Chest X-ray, AP view. Patient: 55 years old, sex F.
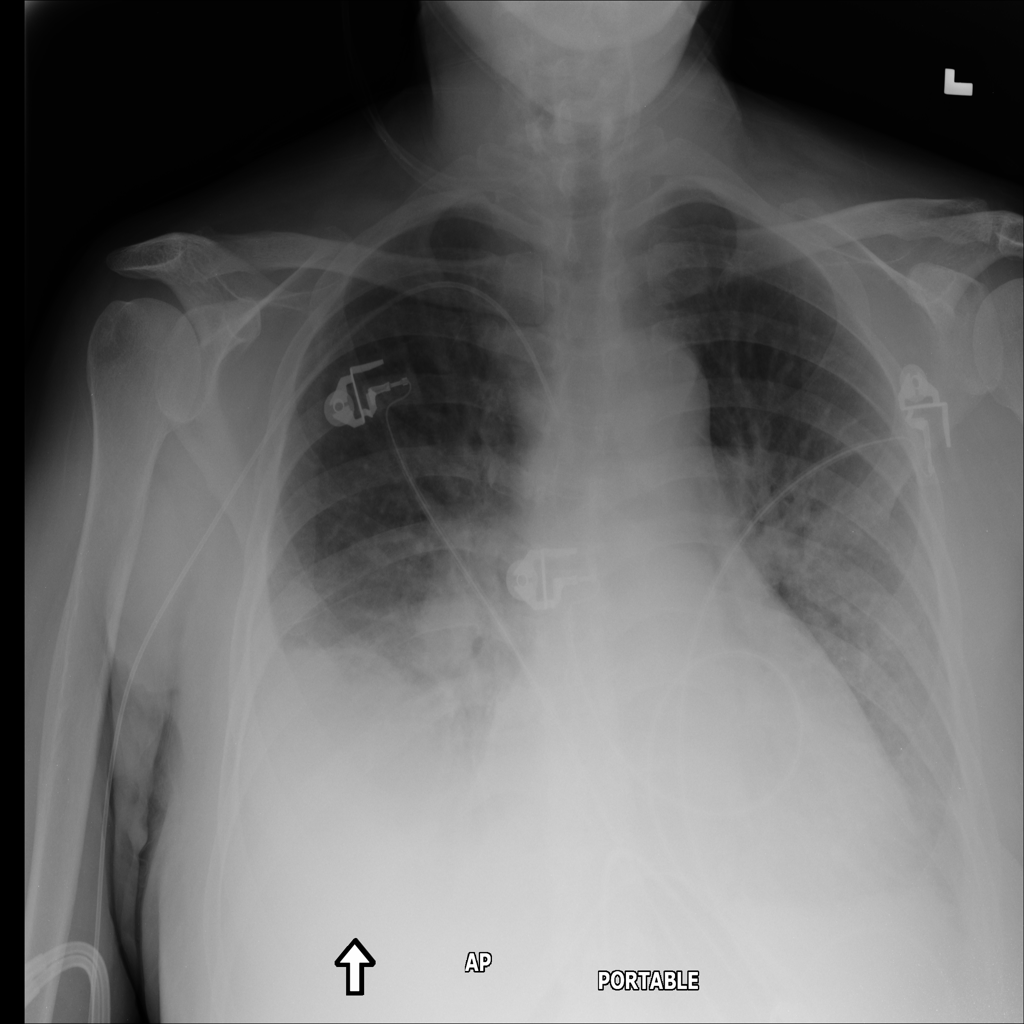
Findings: Consolidation, Infiltration